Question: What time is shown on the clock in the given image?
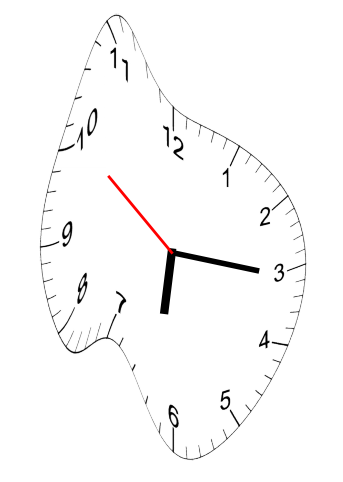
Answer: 06:15:51